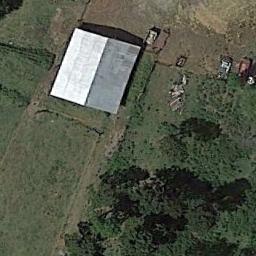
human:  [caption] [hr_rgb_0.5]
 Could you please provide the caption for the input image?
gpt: There are blocks of residential areas between the jungles .

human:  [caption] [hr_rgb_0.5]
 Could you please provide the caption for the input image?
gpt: In a sparse residential area there is a house and many green trees, And a road .

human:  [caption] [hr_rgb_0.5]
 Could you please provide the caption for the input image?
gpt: The sparse residential is on the grass next to some trees and bare land .

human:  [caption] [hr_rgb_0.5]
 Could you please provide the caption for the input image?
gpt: A  building in a sparse residential .

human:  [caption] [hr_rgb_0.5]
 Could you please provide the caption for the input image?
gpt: A sparse residential area with some green trees and a white building .